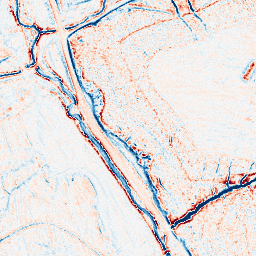
Category: edge_preserving
Decomposition family: anisotropic_diffusion
Decomposition parameters: iterations: 10
kappa: 50
gamma: 0.15
Upsampling method: quartic
Upsampling parameters: scale: 4
Upsampling scale: 4